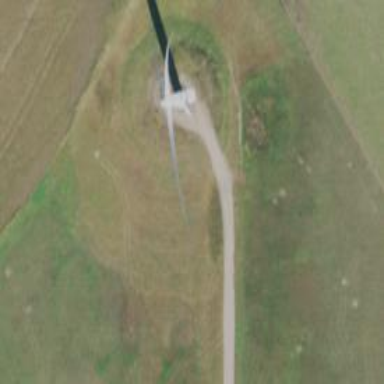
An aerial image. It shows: Road specifically designated for service vehicles within wind farm.